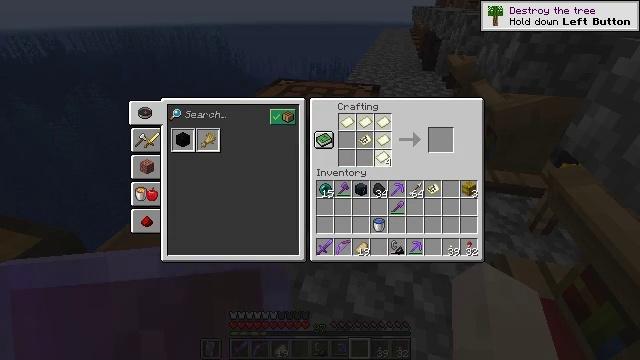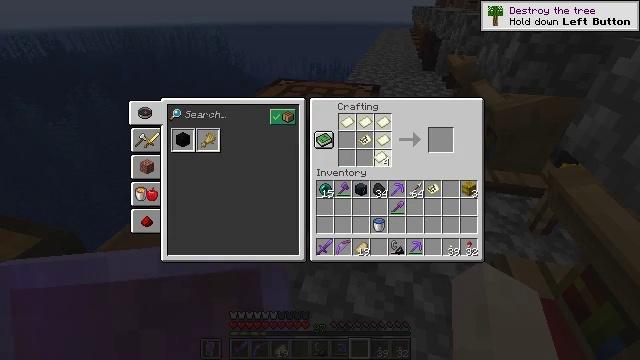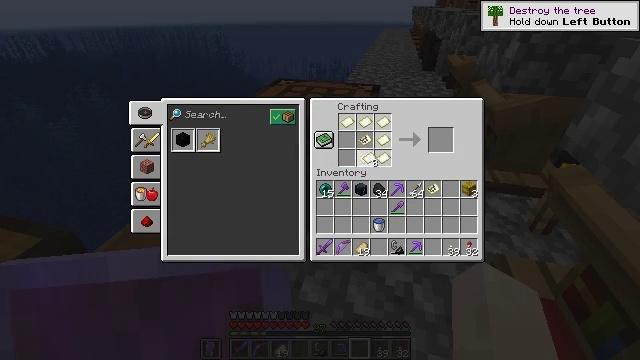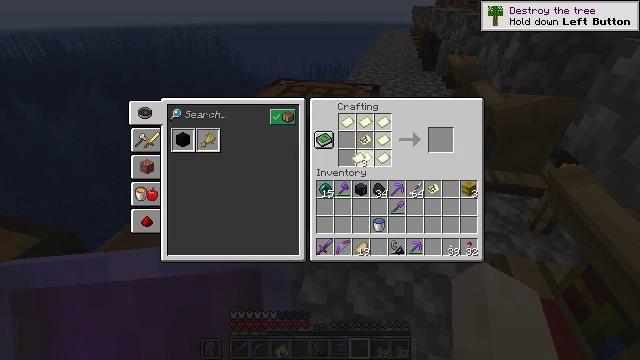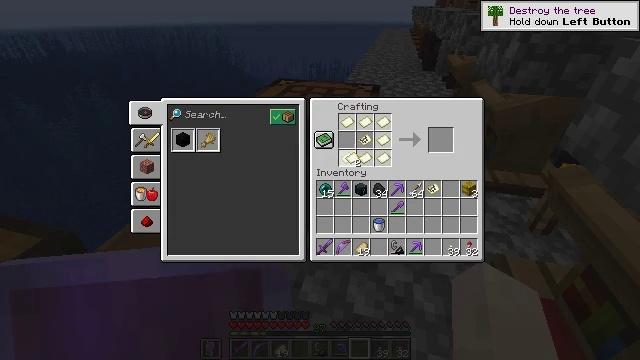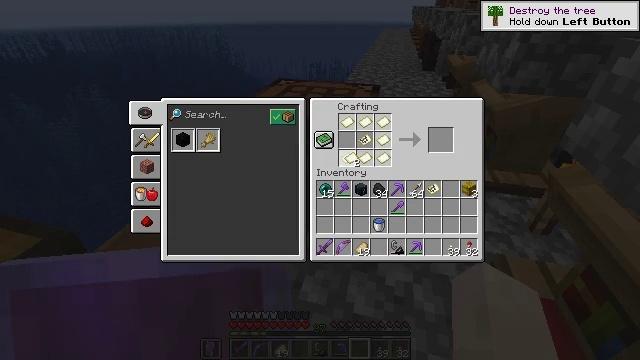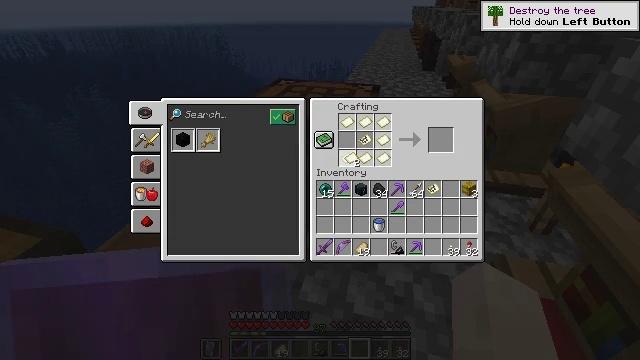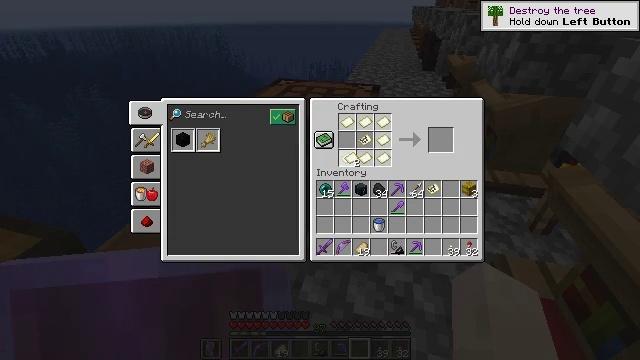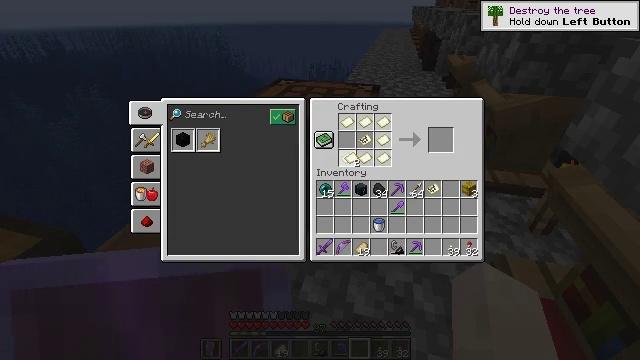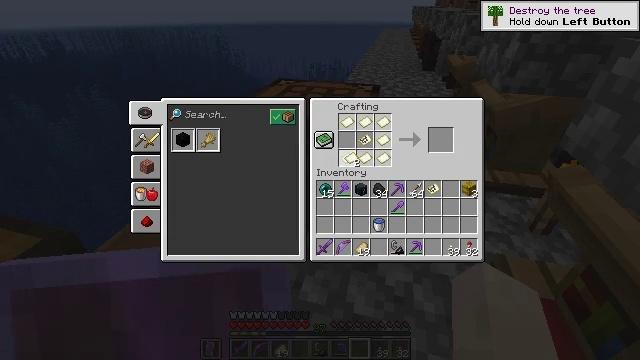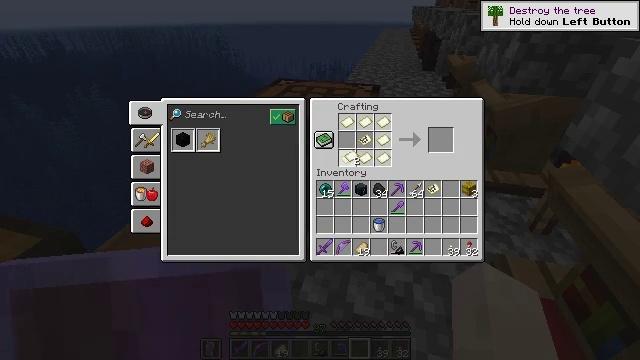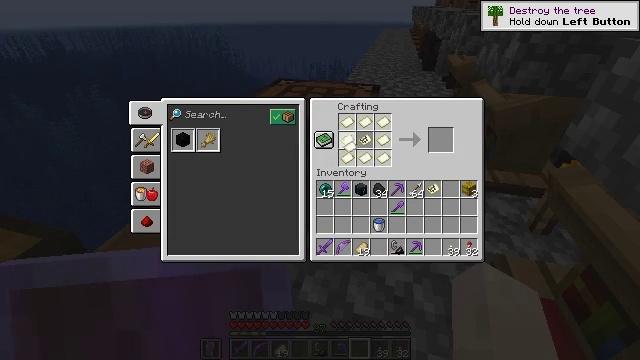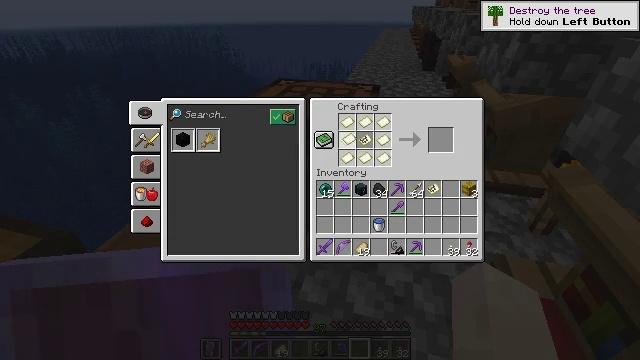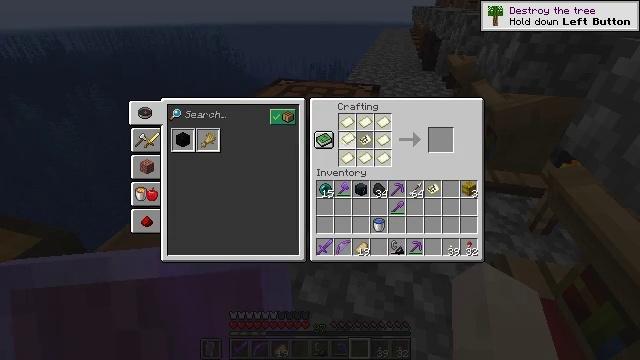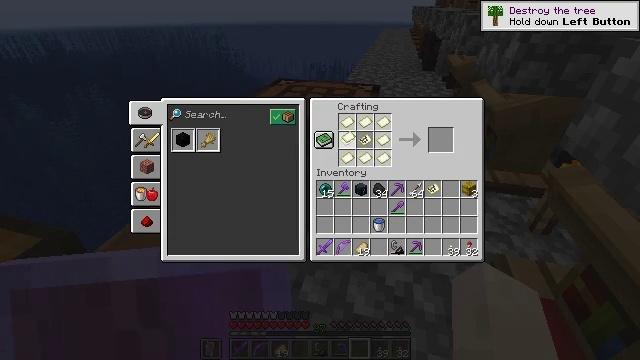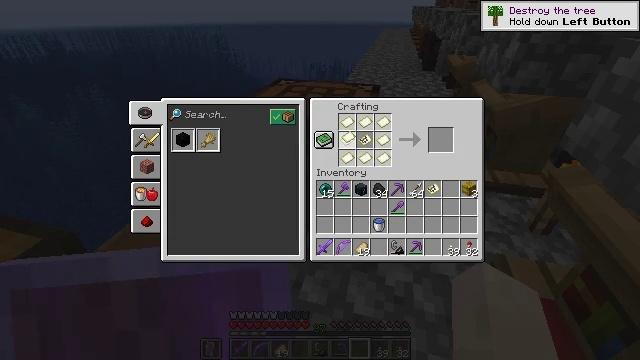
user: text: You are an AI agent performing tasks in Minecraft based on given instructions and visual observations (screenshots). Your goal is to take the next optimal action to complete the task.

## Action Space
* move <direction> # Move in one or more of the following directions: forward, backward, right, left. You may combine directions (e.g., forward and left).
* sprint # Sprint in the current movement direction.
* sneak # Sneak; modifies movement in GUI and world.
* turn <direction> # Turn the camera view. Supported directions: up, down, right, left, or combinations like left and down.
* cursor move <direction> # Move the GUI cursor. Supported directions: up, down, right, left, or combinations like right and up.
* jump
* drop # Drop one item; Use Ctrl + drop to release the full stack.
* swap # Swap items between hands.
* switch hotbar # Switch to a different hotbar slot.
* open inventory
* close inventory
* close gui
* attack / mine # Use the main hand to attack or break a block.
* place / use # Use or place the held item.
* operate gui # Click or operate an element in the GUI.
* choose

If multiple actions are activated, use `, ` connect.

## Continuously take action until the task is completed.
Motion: motion action
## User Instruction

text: Make a filled map at the crafting table.
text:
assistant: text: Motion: use / place
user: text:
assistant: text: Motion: turn left, use / place
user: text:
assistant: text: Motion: turn left, use / place
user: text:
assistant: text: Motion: use / place
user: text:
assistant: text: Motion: use / place
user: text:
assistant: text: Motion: use / place
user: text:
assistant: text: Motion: use / place
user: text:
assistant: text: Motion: use / place
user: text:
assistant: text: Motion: use / place
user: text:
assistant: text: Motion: use / place
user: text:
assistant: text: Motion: turn up, use / place
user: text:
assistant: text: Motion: turn up, use / place
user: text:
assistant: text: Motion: use / place
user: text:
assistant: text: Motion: use / place
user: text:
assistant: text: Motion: use / place
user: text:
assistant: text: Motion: use / place
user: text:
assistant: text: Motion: use / place
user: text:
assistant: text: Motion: use / place
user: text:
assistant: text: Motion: no_op
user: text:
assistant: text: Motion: turn right and down
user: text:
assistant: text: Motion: turn right and down
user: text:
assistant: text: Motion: no_op
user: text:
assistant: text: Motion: no_op
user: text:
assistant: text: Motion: no_op
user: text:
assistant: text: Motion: no_op
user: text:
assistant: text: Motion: no_op
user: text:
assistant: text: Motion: no_op
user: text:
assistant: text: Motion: no_op
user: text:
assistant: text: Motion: no_op
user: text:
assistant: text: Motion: no_op